Interaction volume radius: 10 \u00c5
Interaction volume height: 20 \u00c5
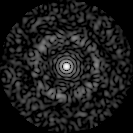
Disorder parameter: 0.83